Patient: sex M, age 65
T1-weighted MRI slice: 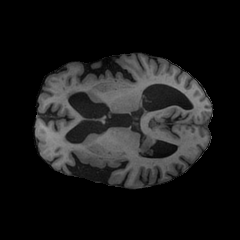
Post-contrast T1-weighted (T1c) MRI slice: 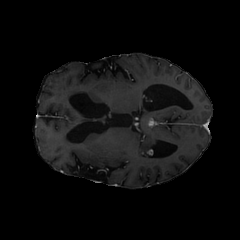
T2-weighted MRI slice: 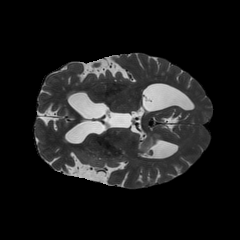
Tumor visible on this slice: yes
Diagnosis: Glioblastoma, IDH-wildtype
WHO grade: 4